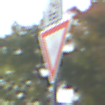
Verkehrszeichen: VorfahrtGewaehren
Zusatzzeichen oben: RichtungsangabeDurchPfeile9
Umgebung: Outdoor, Suburban
Tageszeit: MorningAfternoon
Wetter: PartlyCloudy
Licht: Natural
Jahreszeit: NotSpecified
Kontrast: HighContrast